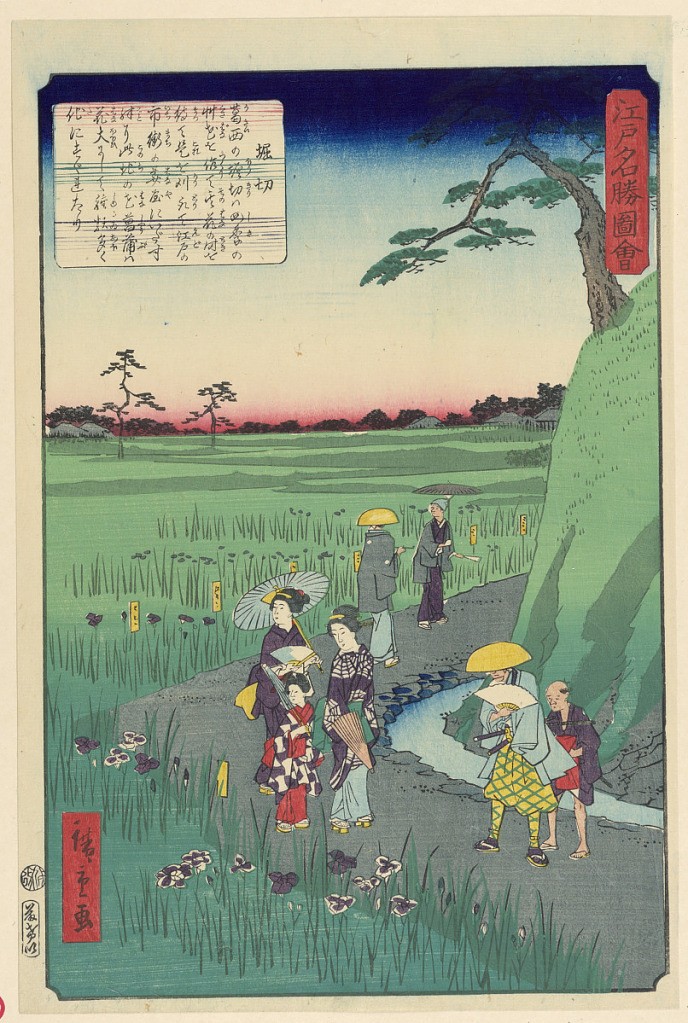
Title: Iris Viewing
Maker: Ando Hiroshige, Japanese, 1797–1858
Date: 1797-1858
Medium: Woodblock print in colored ink on paper
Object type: Print
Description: Two women and a little girl, in beautiful traditional wear, observe the irises in bloom. Two men on the right either are also admiring nature's gifts or are gawking at the finely dressed women. A pair of middle-class women walk away from this crowd near the bend of the path.